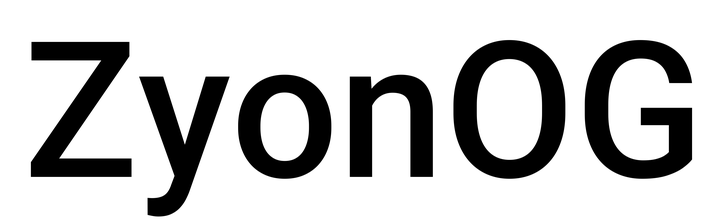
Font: Roboto_Medium